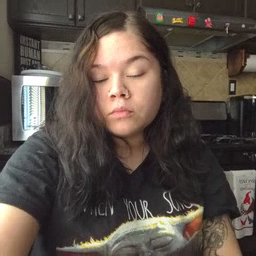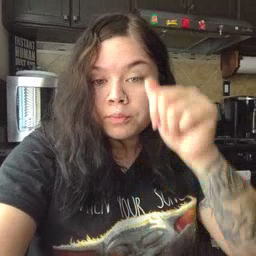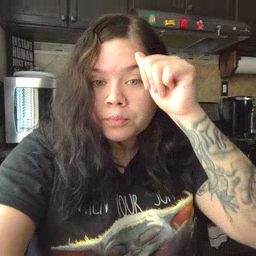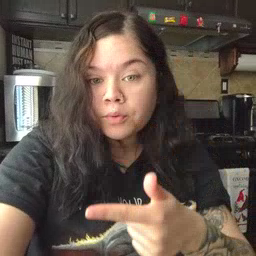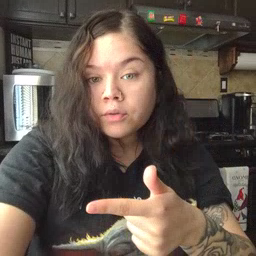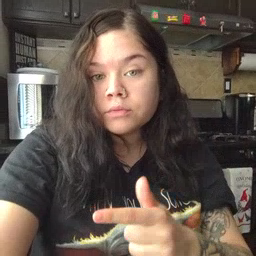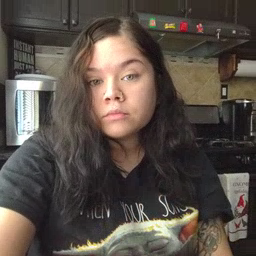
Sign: brother